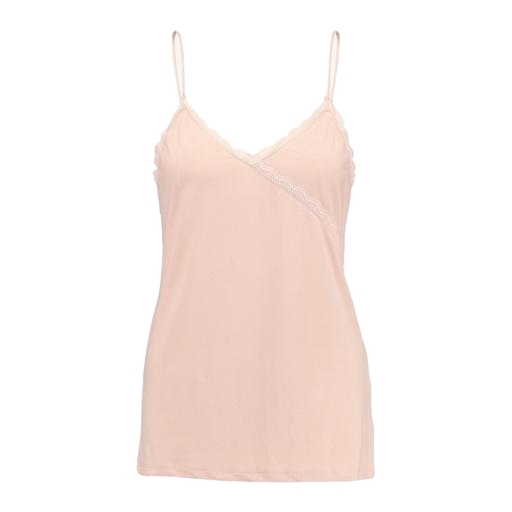
longline cami, pink slip cami, pink chemise embrace lace, white background